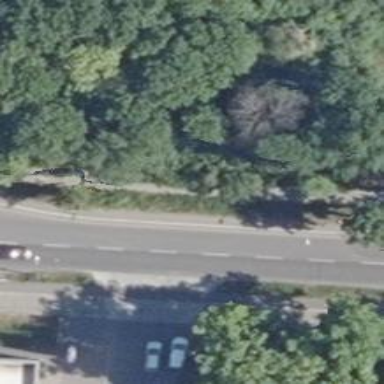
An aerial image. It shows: Unclassified road with asphalt surface. It has sidewalks on both sides and dedicated cycle track.